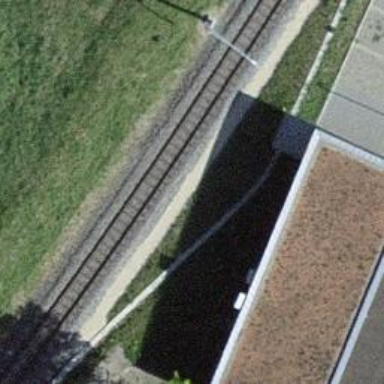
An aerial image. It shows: Railway station.